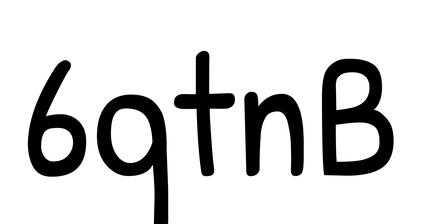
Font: PatrickHand-Regular